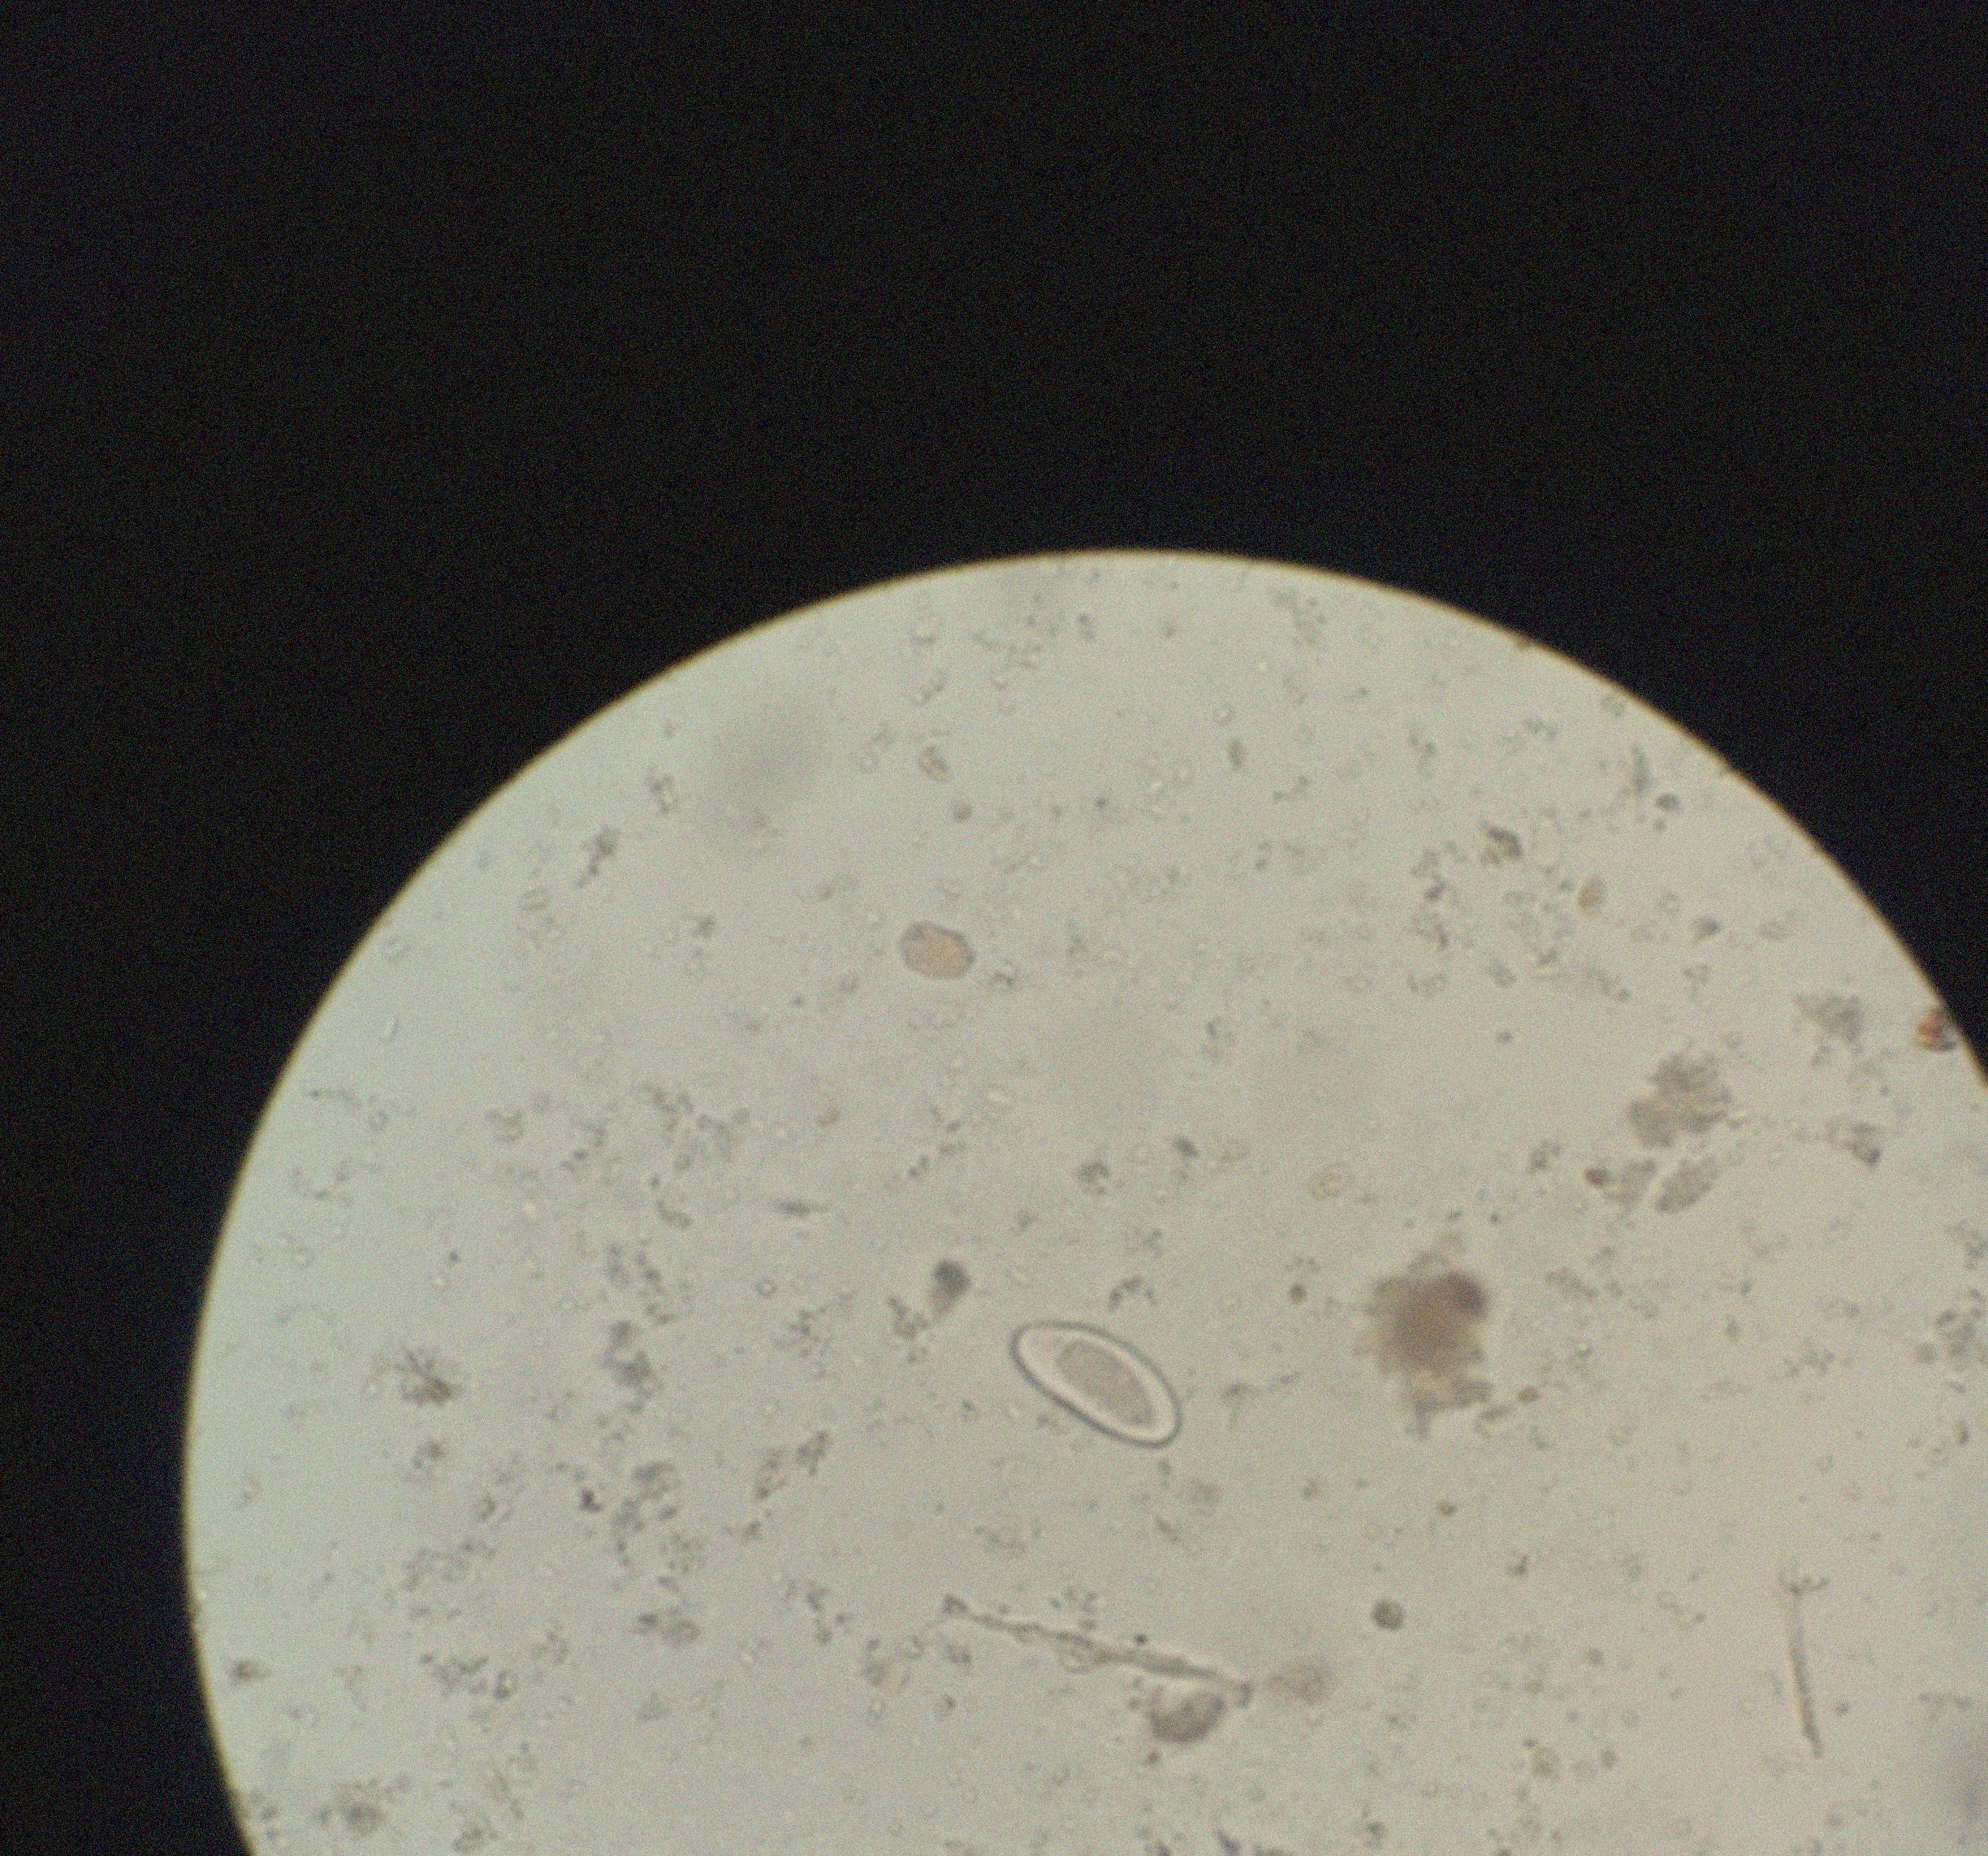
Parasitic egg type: Enterobius vermicularis